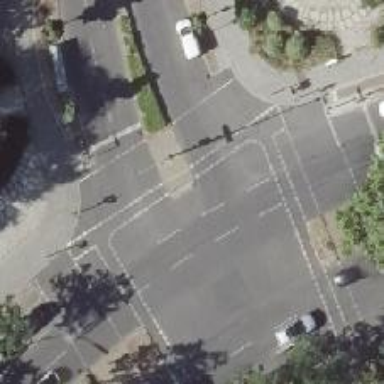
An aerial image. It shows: Road crossing with traffic signals and island.